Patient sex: M
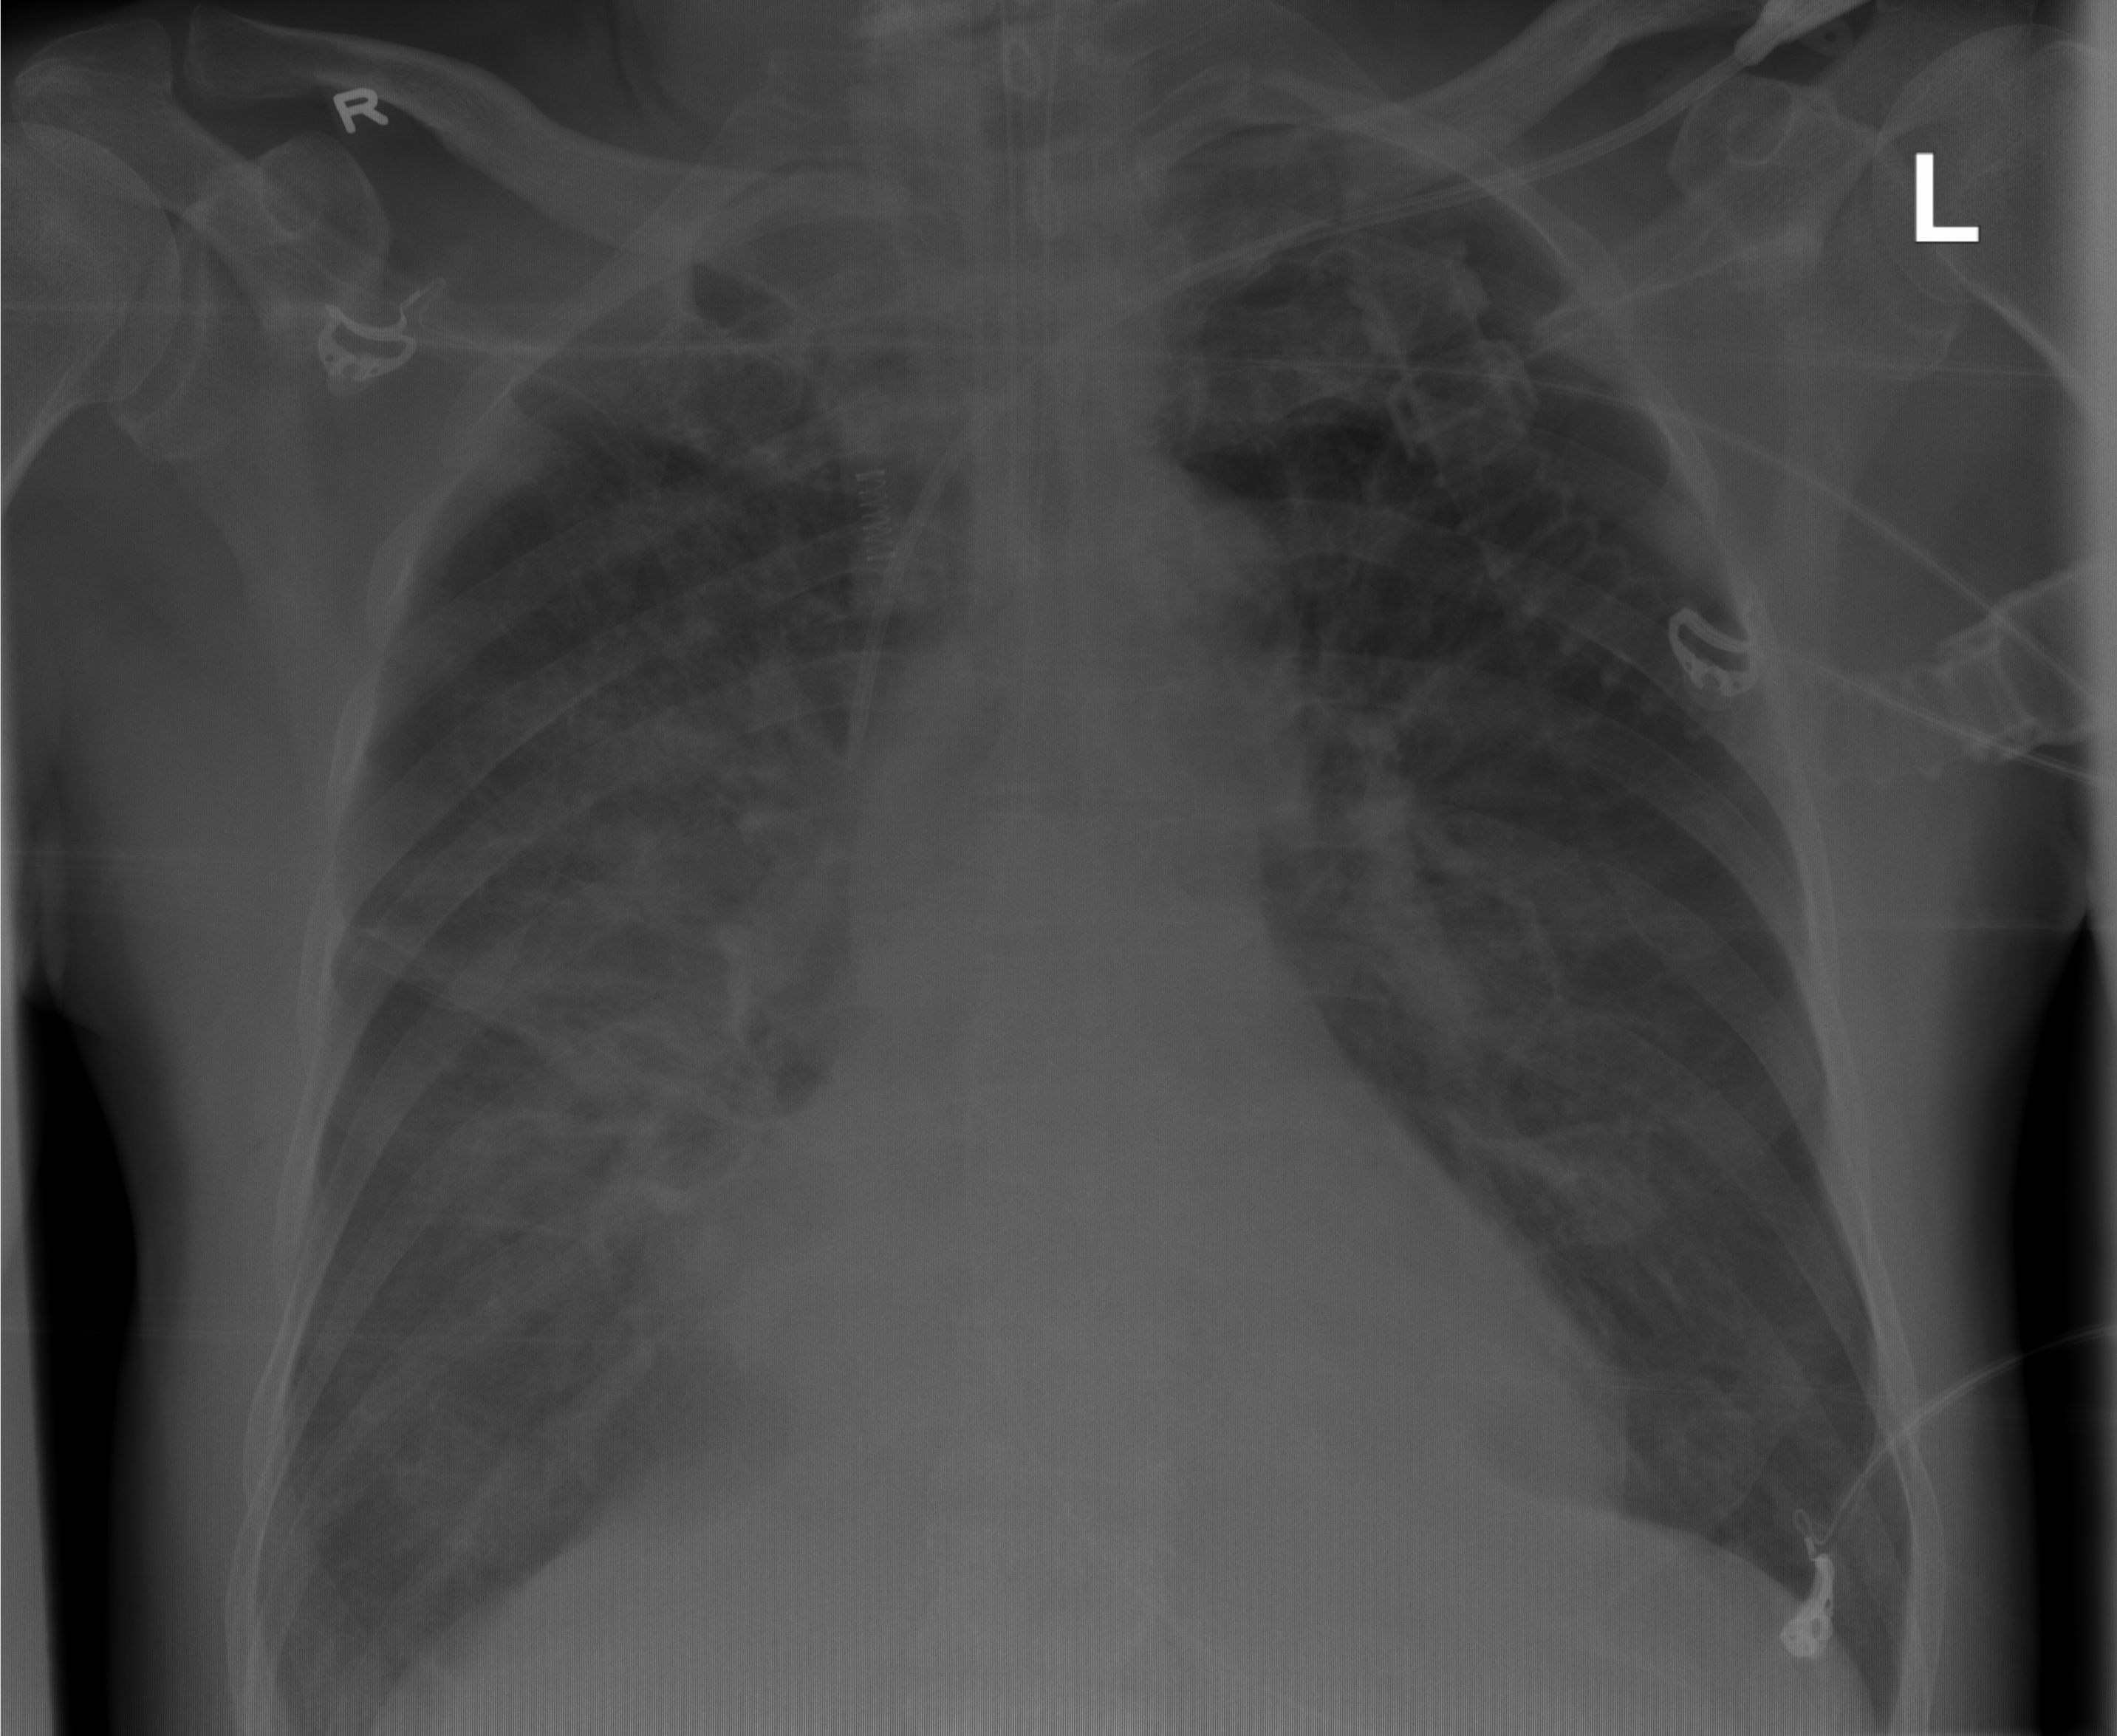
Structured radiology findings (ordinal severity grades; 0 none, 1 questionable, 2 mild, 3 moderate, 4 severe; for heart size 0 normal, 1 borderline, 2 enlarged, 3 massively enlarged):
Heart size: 0
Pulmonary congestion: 0
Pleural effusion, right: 0
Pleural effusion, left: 0
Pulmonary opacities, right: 2
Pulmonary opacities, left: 0
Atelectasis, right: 0
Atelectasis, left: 0